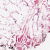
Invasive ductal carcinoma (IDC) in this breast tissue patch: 0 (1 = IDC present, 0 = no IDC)